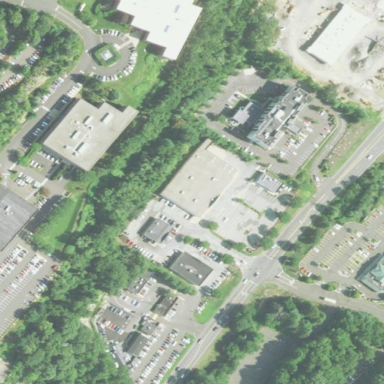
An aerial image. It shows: Commercial area.